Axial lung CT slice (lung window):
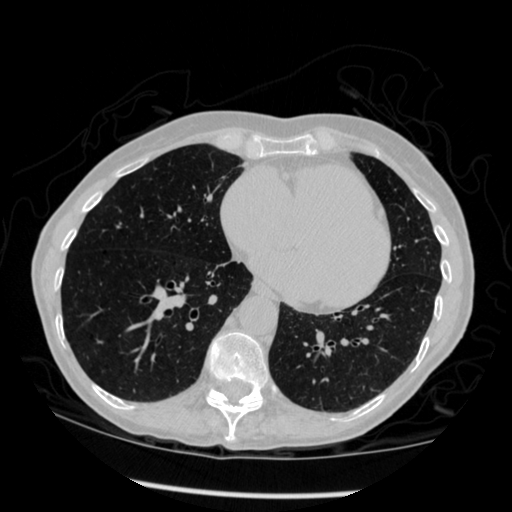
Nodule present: no